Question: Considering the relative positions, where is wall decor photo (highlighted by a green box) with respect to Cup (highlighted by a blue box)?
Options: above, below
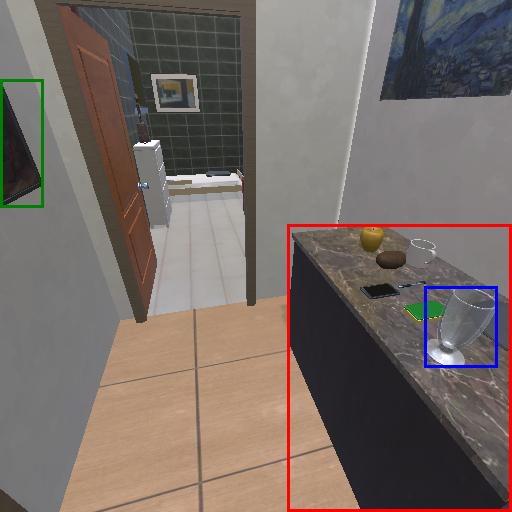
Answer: above